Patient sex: F
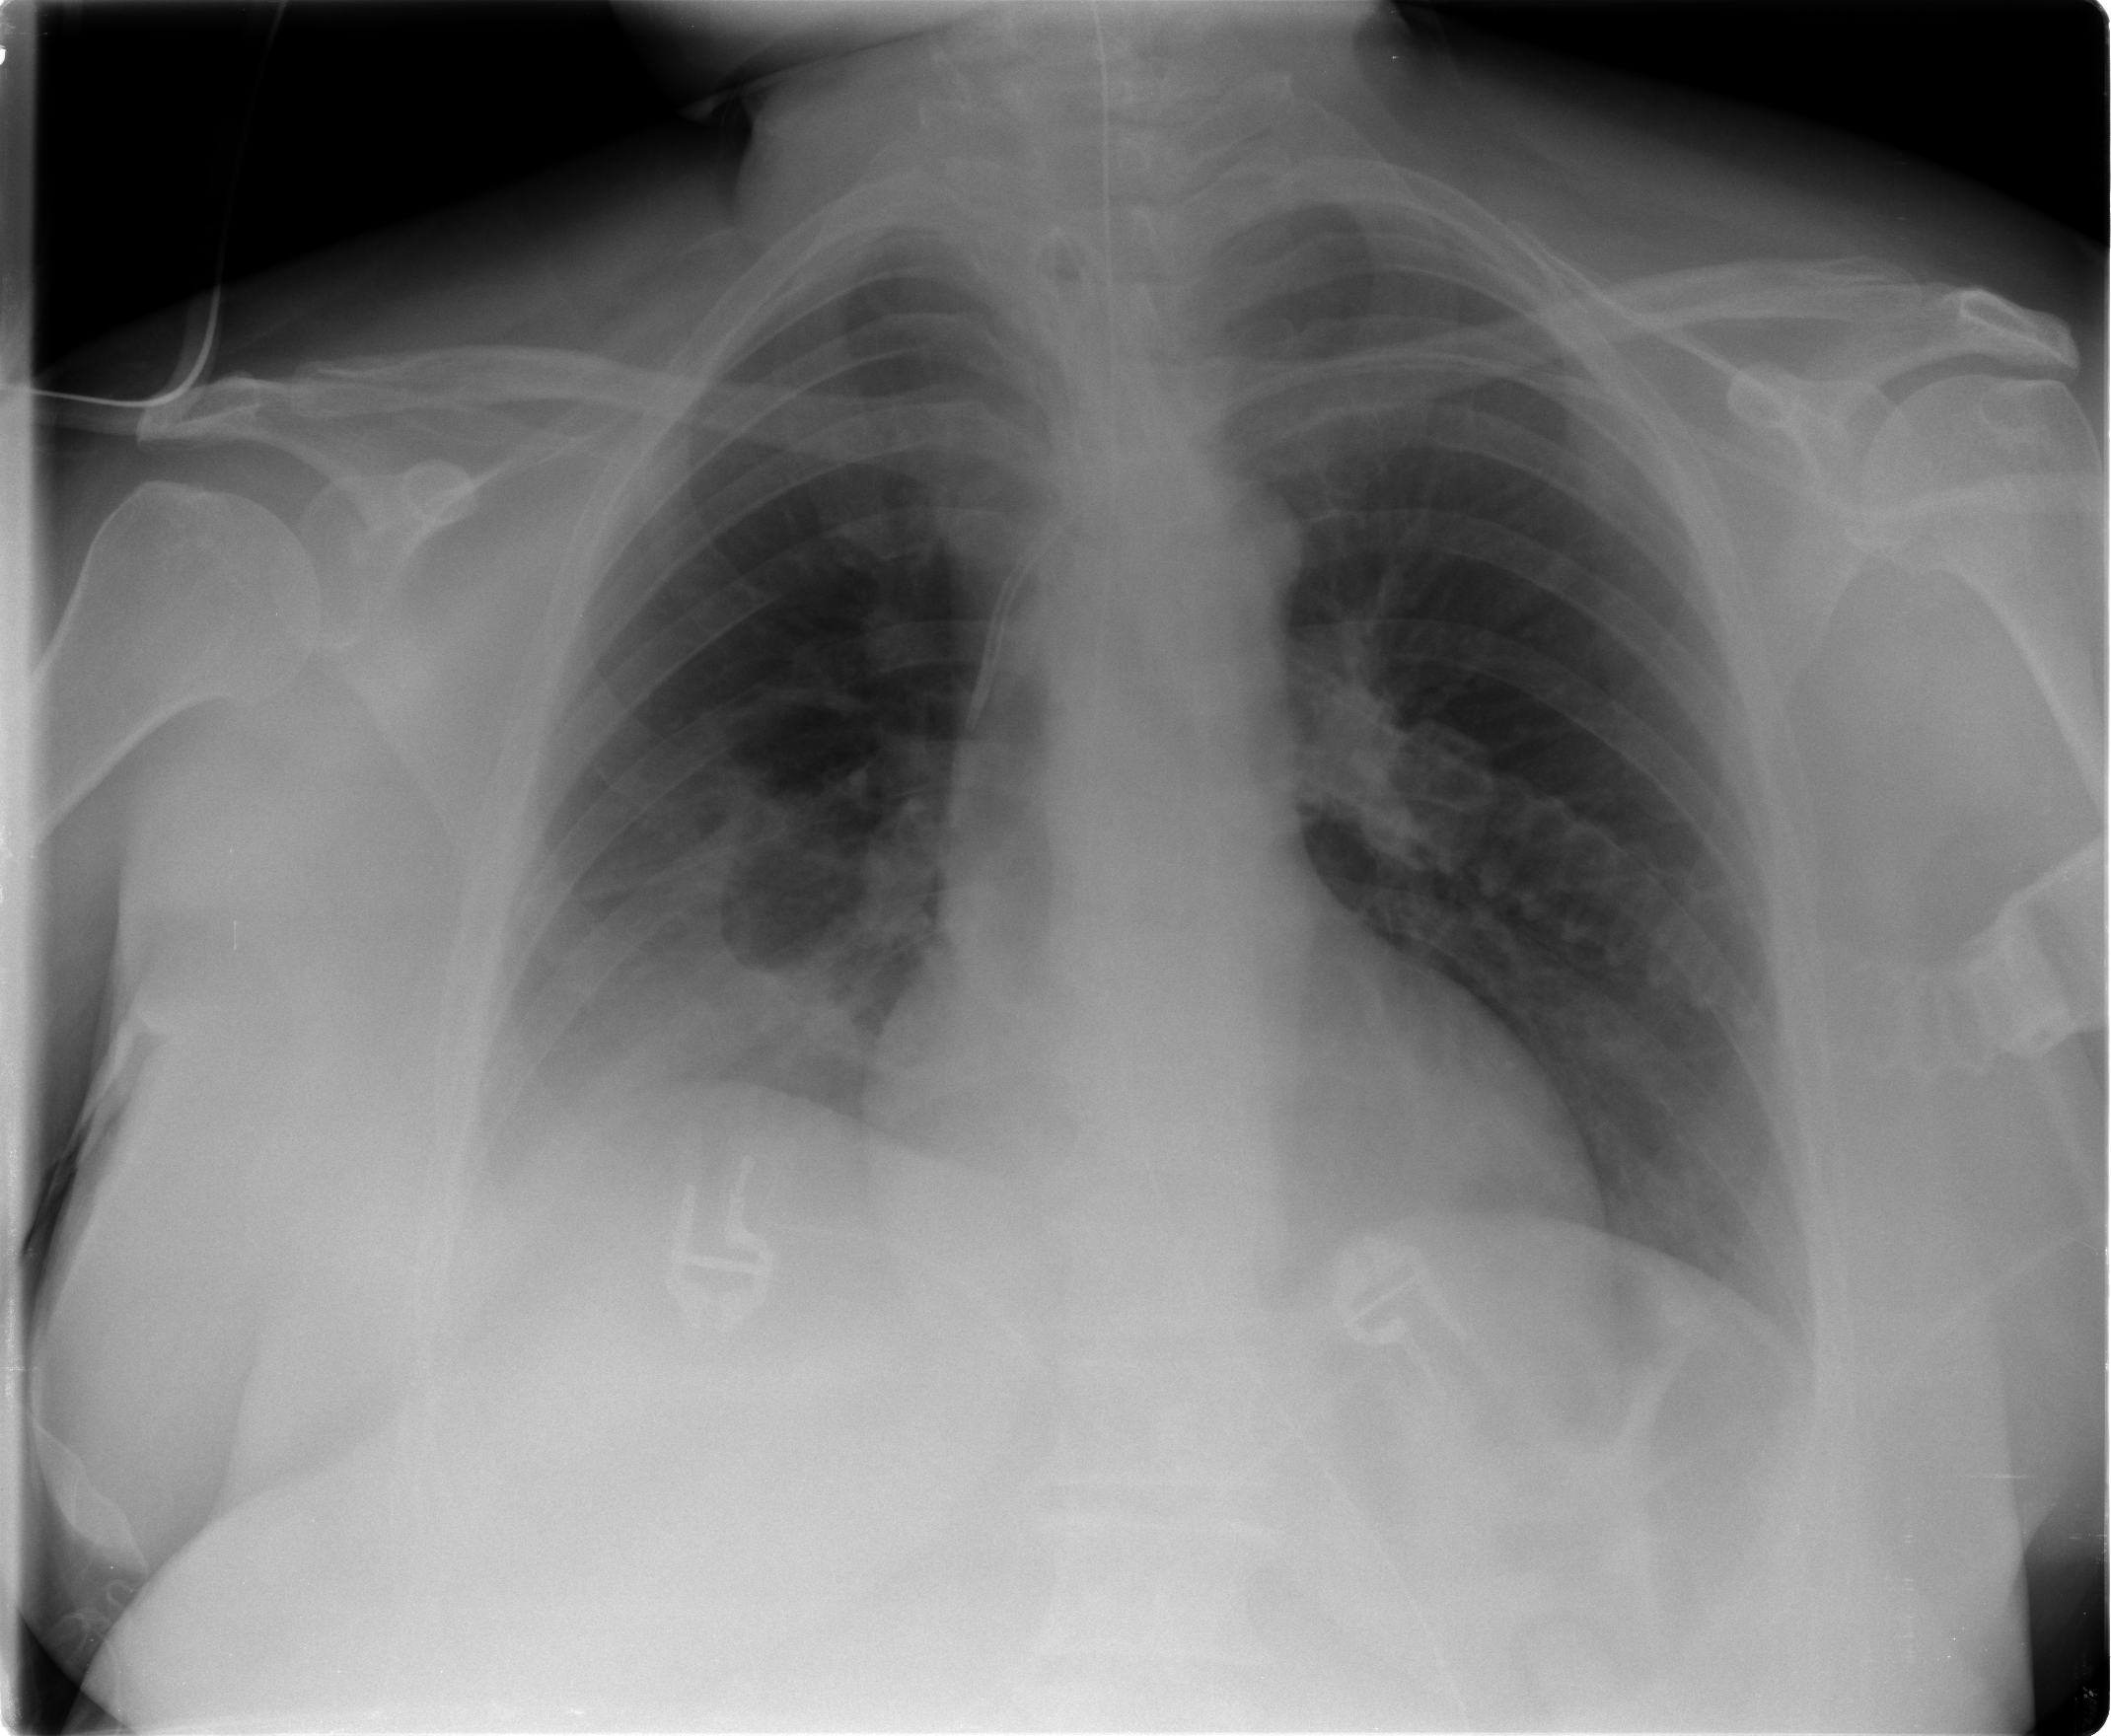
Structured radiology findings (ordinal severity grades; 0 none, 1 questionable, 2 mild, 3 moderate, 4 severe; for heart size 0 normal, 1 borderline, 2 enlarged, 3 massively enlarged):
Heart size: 1
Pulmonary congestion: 1
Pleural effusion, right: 2
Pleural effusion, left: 0
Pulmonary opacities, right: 2
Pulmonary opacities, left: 0
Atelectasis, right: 2
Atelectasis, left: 0